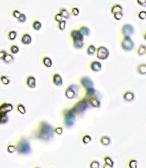
Label: Phaeocystis